Question: I currently have a column group set that gives me totals grouped by the month. At the bottom of that report I have a percentage rate that is generated by:
Taking the 'total' amount of calls with a 'status of answered' and dividing them by 'all calls' which is then thrown into the 'FormatPercent() function'.
I would now like to get a monthly average of those monthly groupings in percent format. Is this possible?
Here is a screenshot of the table:

The red box is my ColumnGroup and the arrow is where I would like my percentage.
For example:
'''
Calls by Month | <<Expr>> (MONTHS ARE GENERATED FROM A COL GROUP) |Monthly Average |
---------------------------------------------------------------------------------------
Total Answered | <<Expr>> (Sum of Total Answered by Month) |<<Expr>> TA/#Months|
---------------------------------------------------------------------------------------
Total Calls | <<Expr>> (Sum of Total Calls by Month) |<<Expr>> TC/#Months|
---------------------------------------------------------------------------------------
% Answered | <<Expr>> (Total Answered/Total Calls by Month) |<<Expr>> See Below |
'''
'See Below <Expr>>: The sum of each previous months data/# of Months' - This is what I am trying to accomplish
Here is some sample data:
'''
Calls by Month | January | February | March | Monthly Average |
---------------------------------------------------------------
Total Answered | 10 | 60 | 5 | 25 |
---------------------------------------------------------------
Total Calls | 50 | 100 | 10 | 53.33 |
---------------------------------------------------------------
% Answered | 20% | 60% | 50% | 43.3% | <---I have been unable
to achieve this %
'''
Would anyone know of the possibility of creating a custom function to help me accomplish this?
I have found this: <URL>
And the answer seems pretty close to what I am looking for, I just really don't understand it enough to figure out what is happening behind the scenes to make it work for me. Would anyone be able to help?
Would it be possible to use the 'RunningValue' function somehow?
Hope this helps with the confusion.
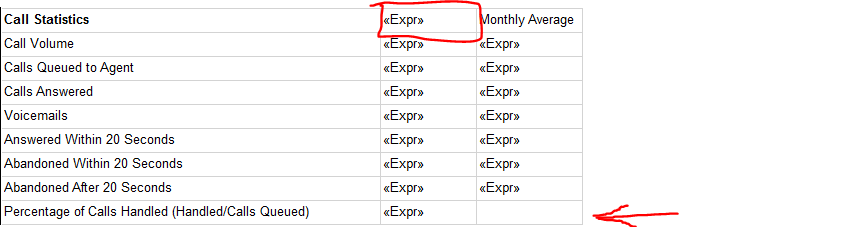
Answer: I was able to figure this out myself. I little bit of smoke and mirrors, but I got the result I needed. Here is what I did:
1. Created a RowGroup below the data I was trying to get the monthly average of.
2. Used the RunningValue function like this: RunningValue(Total Answered/Total Calls Fields,Avg,"NameOfRowGroupCreated")
3. Set that Textbox as the monthly average and wrap it in a FormatPercent function like this: =FormatPercent(ReportItems!Textbox219.Value,1)
4. Hide your RowGroup